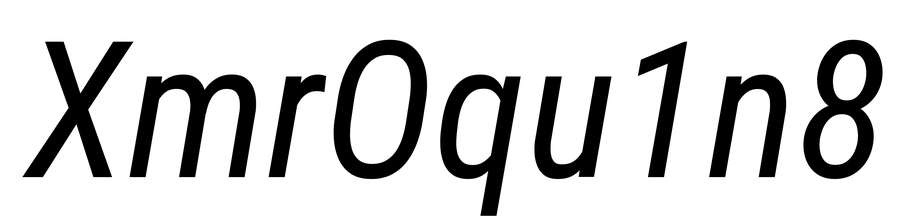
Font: Roboto-Italic_Condensed_Italic